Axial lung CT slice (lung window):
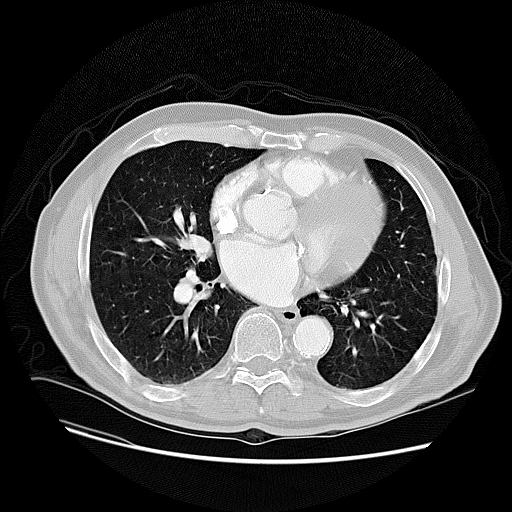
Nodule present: no